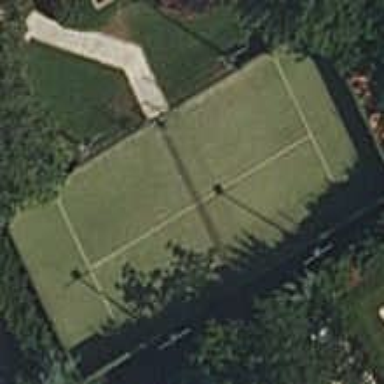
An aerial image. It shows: Tennis court in leisure pitch.